Question: I'm having a really weird layout problem... basically the first button in this RadioGroup is losing it's first letter, as per this screenshot (it should say "Booked Off", not "ooked Off"):

The XML fragment is fairly simple (and I've got nothing funny in an external style or anything):
'''
<LinearLayout
xmlns:android="http://schemas.android.com/apk/res/android"
android:orientation="vertical"
android:layout_width="fill_parent"
android:layout_height="fill_parent">
<RadioGroup android:orientation="vertical"
android:layout_width="wrap_content"
android:layout_height="wrap_content">
<RadioButton android:id="@+shift_edit/bookoff"
android:layout_width="wrap_content"
android:layout_height="wrap_content"
android:text="Booked Off" />
<RadioButton android:id="@+shift_edit/ado"
android:layout_width="wrap_content"
android:layout_height="wrap_content"
android:text="ADO" />
<RadioButton android:id="@+shift_edit/working"
android:layout_width="wrap_content"
android:layout_height="wrap_content"
android:text="Working" />
</RadioGroup>
</LinearLayout>
'''
Does anyone recognise the problem here and can offer a solution? I'm using 1.6 if it matters, because the device I'm targetting only has a 1.6 ROM.
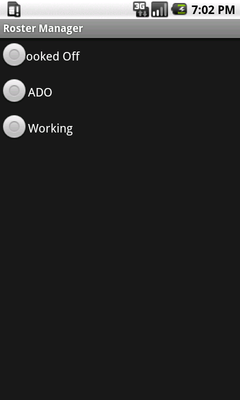
Answer: So, after deploying my app to a real (Android 1.6) device, it appears that the problem is in the emulator. I can't reproduce it on a real device. Also, as user432209 mentioned, it doesn't appear to show up in later emulators. Even better, it only shows up the time you render an activity; go out and back in, and it's back to normal. So I guess all in all it's a pretty minor defect that can be ignored.